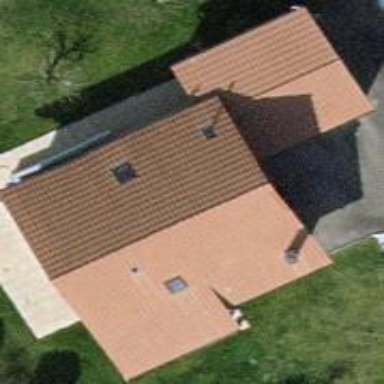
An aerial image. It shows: Simple house.